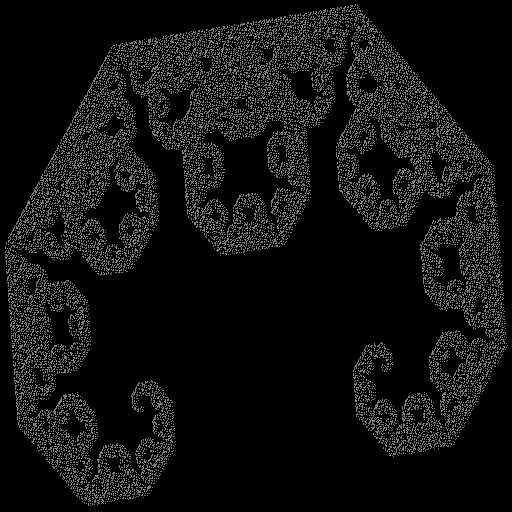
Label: c_curve